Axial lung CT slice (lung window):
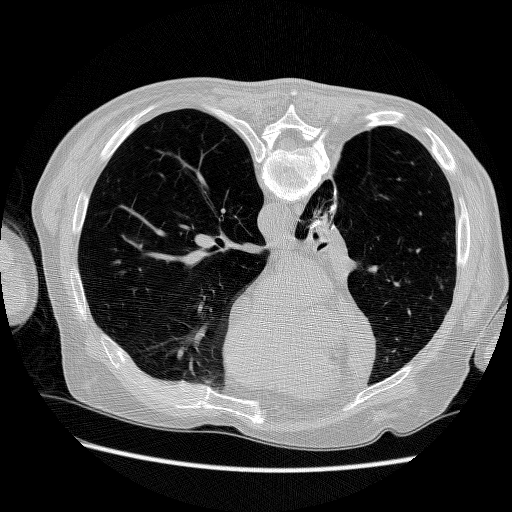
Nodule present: no